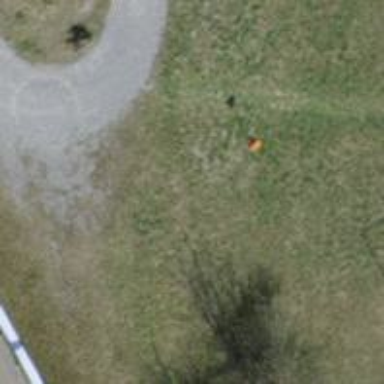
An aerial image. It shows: Pipeline marker.